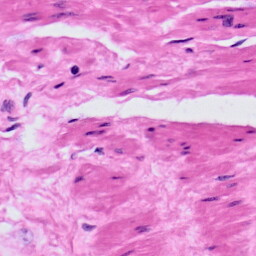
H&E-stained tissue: Prostate